Interaction volume radius: 10 \u00c5
Interaction volume height: 15 \u00c5
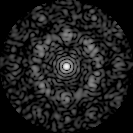
Disorder parameter: 0.7667